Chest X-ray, AP view. Patient: 47 years old, sex F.
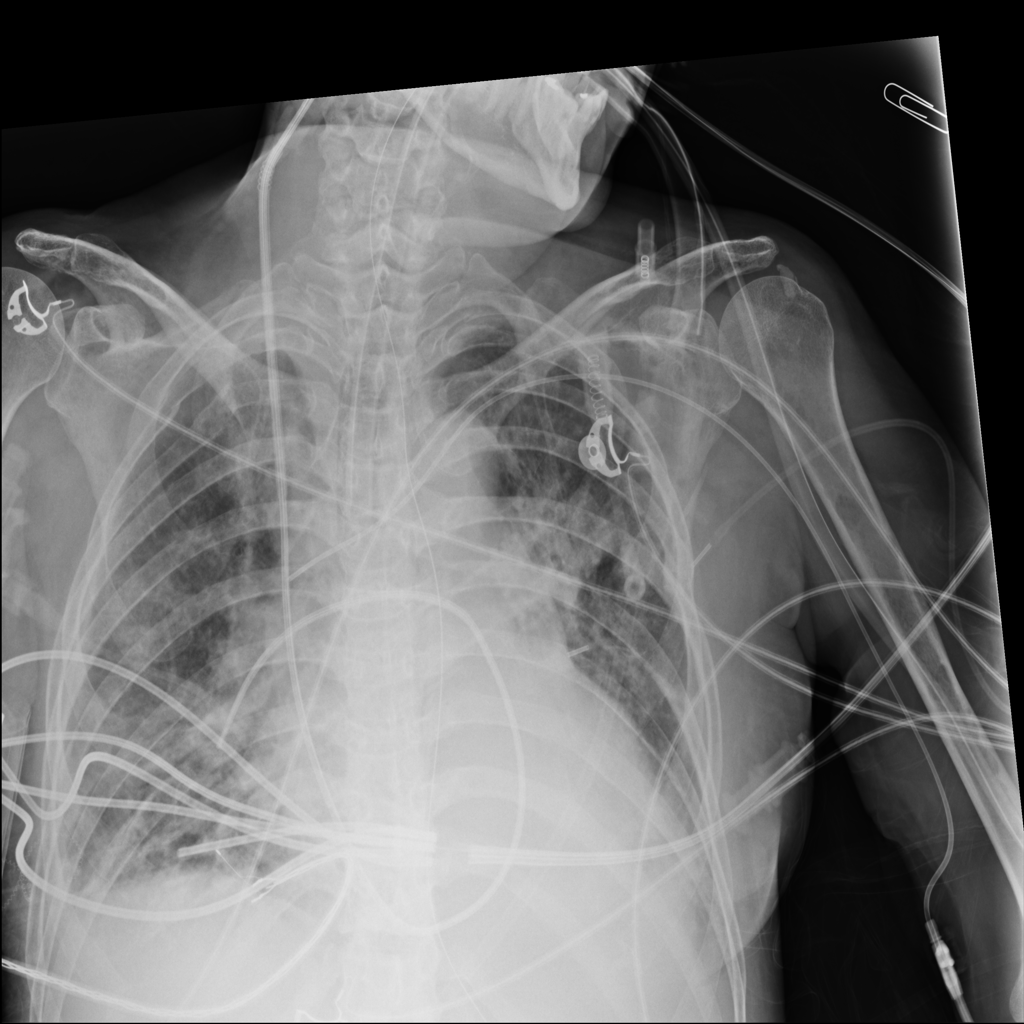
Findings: No Finding